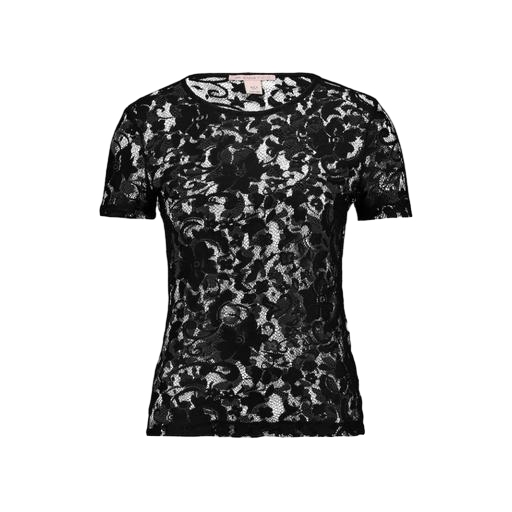
black floral-lace shirt, black lace t-shirt, black burnout short-sleeve top only macy, white background